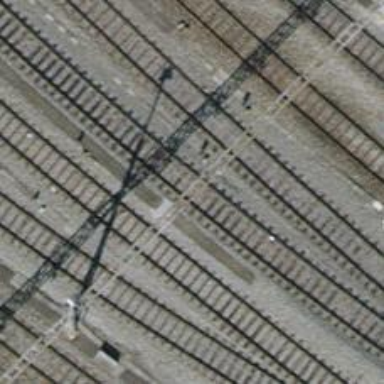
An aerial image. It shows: Rail yard with electrified contact lines for railway operations.